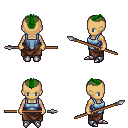
a pixel art fantasy rpg character, female body template, human, tanned skin, blue vest, robe skirt, green short mohawk hairstyle, metal boots, spear, four views (front, back, left, right), 2x2 character sprite sheet, small pixel art, hard edges, no anti-aliasing